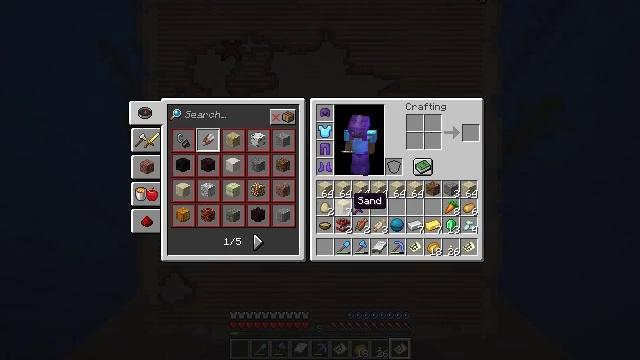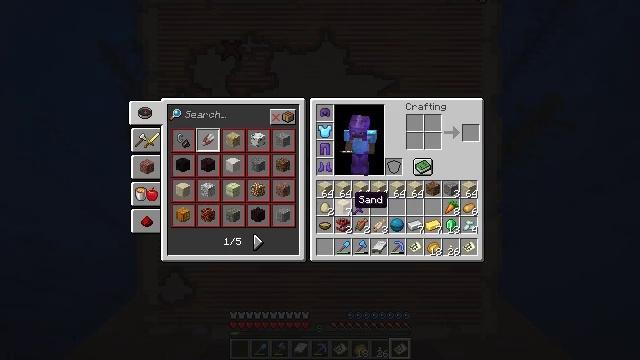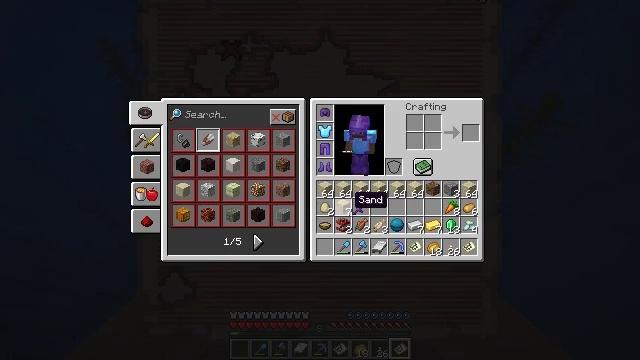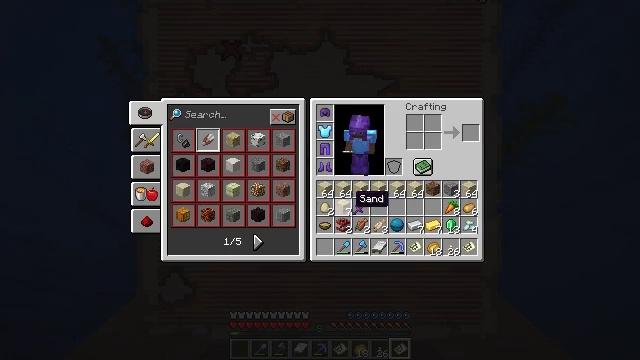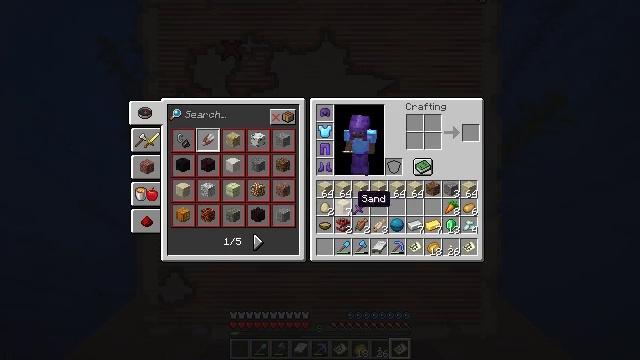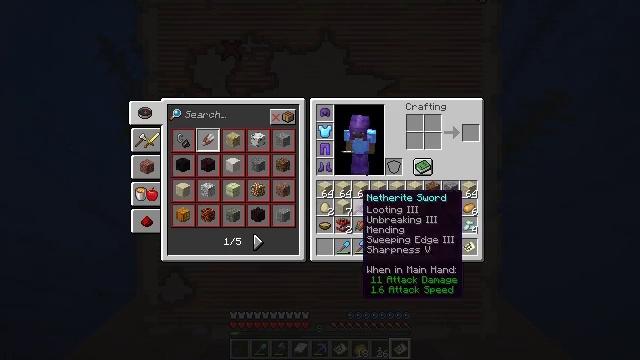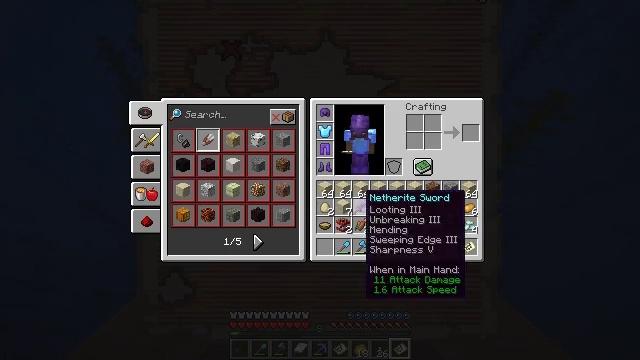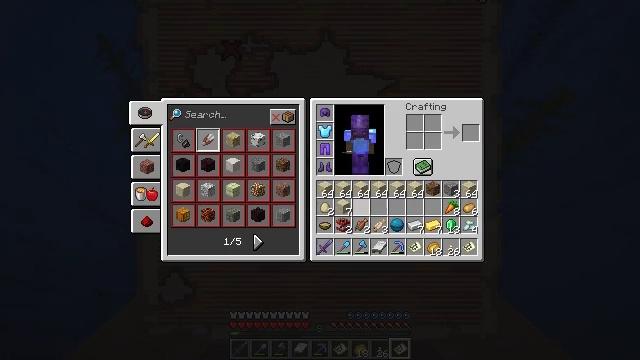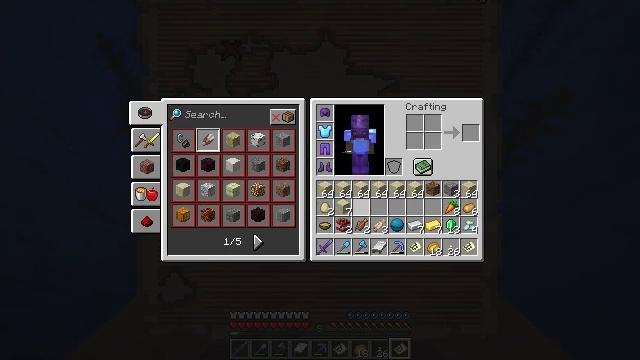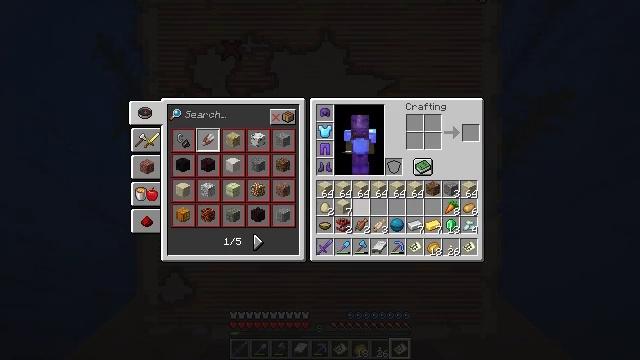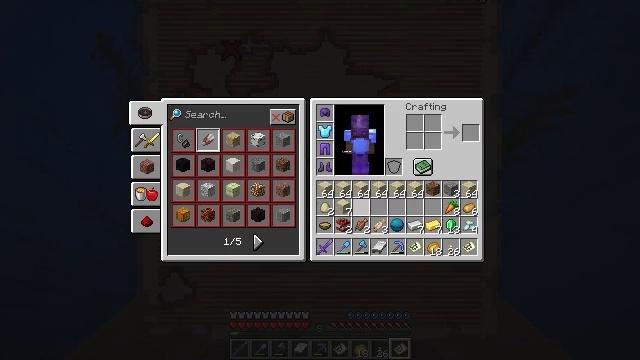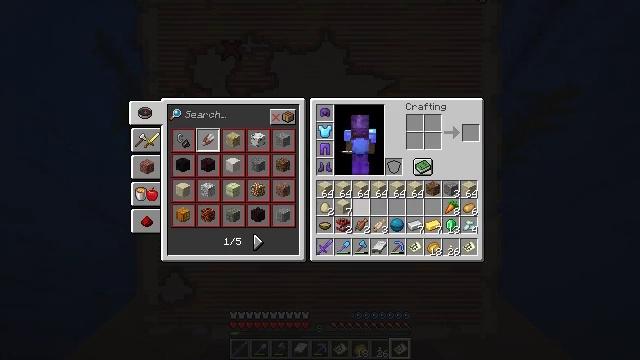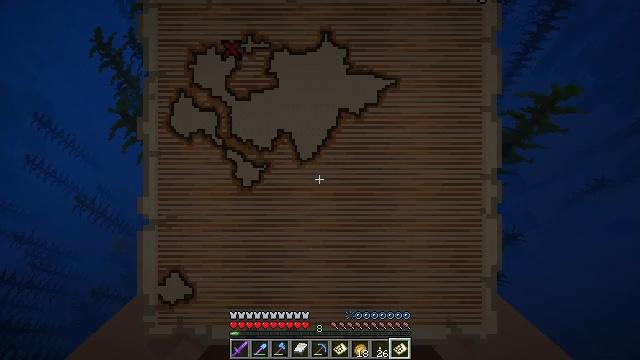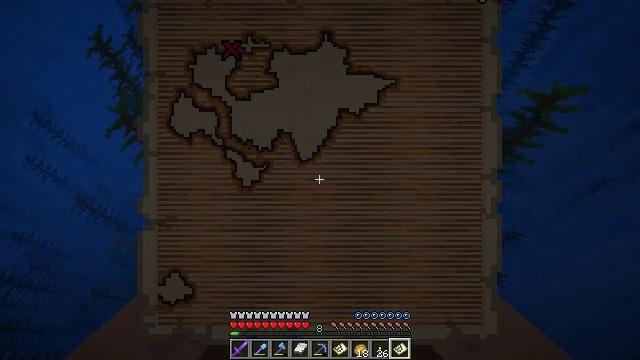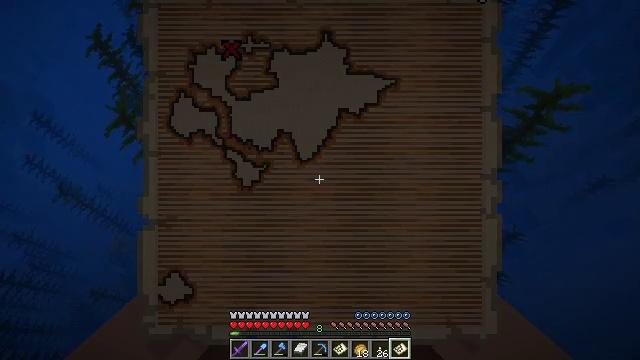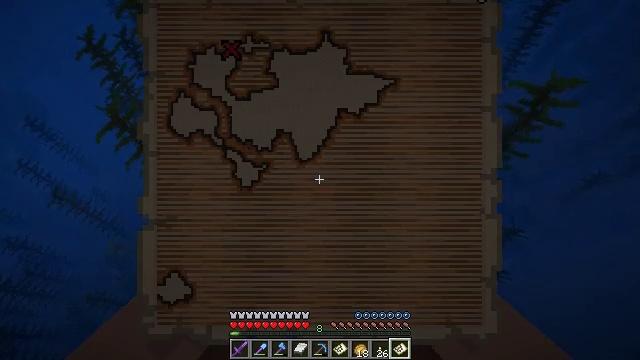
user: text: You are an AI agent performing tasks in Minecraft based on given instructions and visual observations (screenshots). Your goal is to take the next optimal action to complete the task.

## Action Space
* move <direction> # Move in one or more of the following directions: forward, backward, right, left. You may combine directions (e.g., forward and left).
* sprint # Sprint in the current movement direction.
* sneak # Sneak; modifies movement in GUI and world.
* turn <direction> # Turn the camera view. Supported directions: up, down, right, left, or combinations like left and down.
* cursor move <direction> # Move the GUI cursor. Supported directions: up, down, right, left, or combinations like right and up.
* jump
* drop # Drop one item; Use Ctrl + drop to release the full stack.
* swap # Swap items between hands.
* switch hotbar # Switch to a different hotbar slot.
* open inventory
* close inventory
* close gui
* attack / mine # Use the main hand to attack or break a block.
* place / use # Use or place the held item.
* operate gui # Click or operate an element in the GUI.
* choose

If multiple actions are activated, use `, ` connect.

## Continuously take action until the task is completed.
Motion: motion action
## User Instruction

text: Dive and mine the kelp.
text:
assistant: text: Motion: sneak
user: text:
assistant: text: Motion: sneak
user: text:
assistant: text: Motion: sneak
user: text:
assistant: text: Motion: sneak
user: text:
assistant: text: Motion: sneak
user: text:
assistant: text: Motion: sneak
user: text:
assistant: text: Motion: sneak, choose
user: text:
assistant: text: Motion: sneak, choose
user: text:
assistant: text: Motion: sneak, choose
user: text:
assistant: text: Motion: sneak
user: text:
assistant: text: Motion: sneak
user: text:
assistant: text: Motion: sneak
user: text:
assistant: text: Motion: close gui
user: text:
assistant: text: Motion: open inventory
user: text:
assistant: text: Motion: turn right
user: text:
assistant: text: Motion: move forward
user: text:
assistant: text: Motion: move forward
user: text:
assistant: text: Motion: move forward, turn right
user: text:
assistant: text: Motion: move forward, turn right
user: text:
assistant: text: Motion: move forward, sneak, turn right and up
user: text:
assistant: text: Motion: move forward, sneak
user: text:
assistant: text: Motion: move forward, sneak
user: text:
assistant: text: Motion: move forward, sneak
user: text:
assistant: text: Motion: move forward, sneak
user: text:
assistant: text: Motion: move forward, sneak
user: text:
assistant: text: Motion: move forward, sneak
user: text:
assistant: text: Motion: move forward, sneak
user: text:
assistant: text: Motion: move forward
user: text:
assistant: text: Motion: no_op
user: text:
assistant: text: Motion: no_op